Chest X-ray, PA view. Patient: 58 years old, sex F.
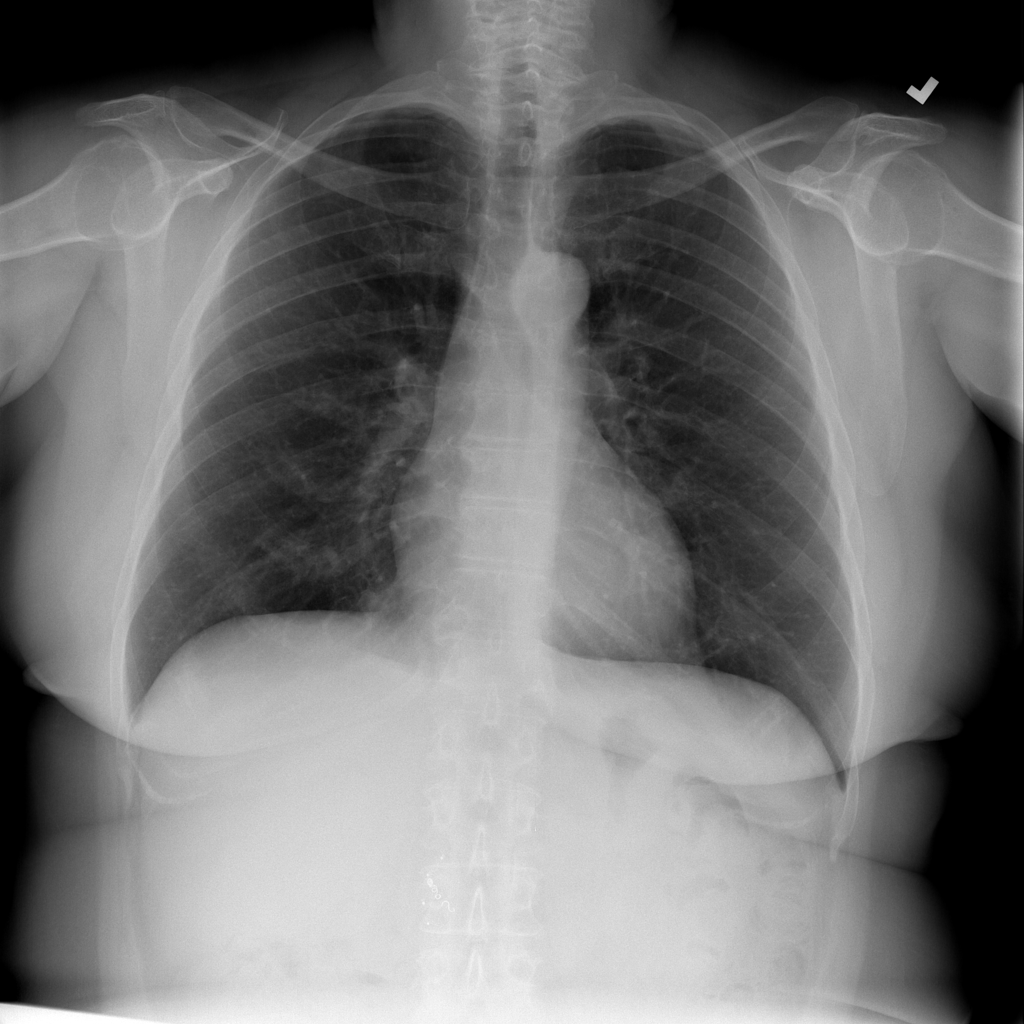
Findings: No Finding